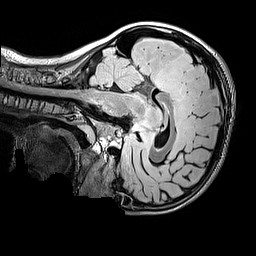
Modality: FLAIR
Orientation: sagittal
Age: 9
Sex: male
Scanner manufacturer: siemens
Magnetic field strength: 3 T
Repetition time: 5 s
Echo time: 0.388 s